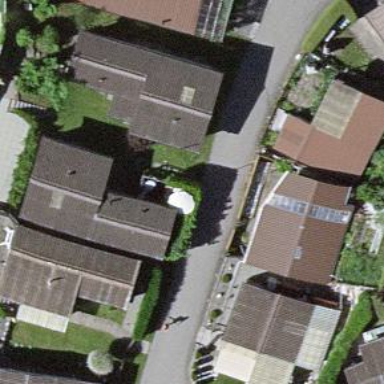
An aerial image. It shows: Static caravan.